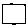
Label: square